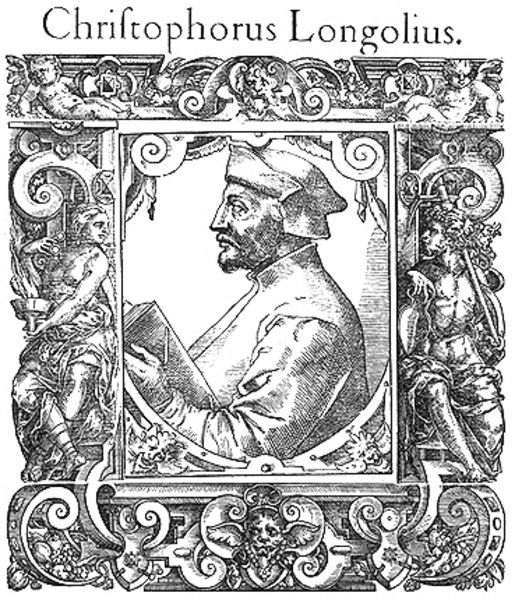
Titel: Bildnis des Christopher Longueil
Künstler: Tobias Stimmer
Institution: (Seriendruck)
Schlagwörter: feuer, flügel, hand, kopf, mann, nackt, grau, hut, mund, nase, profil, schwarz, stirn, weiss, zeichnung, blick, haube, muster, ornament, anzug, bart, kappe, mütze, arm, arme, augen, bibel, gesicht, kragen, rahmen, vollbart, bild, bildnis, herr, portrait, porträt, vorhang, auge, figur, mantel, blatt, kinn, renaissance, oval, engel, putte, putto, ranken, kopfbedeckung, holzschnitt, grafik, graphik, rand, figuren, lesen, ornamente, seitenansicht, starr, verzierung, oberkörper, schnauzbart, tor, buch, druck, linolschnitt, schwarz weiss, stich, titelblatt, dämon, rüstung, buchdruck, cover, voluten, gelehrter, löwe, volute, schnecke, schnecken, putten, kupferstich, verzeirung, putti, spiralen, flugblatt, burch, wissenschaft, groteske, and, latein, reformation, grotesken, christophorus, tugenden, buc, christoph, rollwerk, beschlagwerk, kragne, verrierung, schnörksel, christophorus longolius, longolius, nn, cristoforo, longoli, christophoruy logolius, longolinus, christophours longolinus, chrotphorus longolius, schuhue